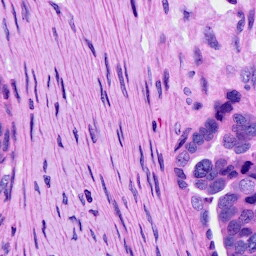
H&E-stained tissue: Ovarian